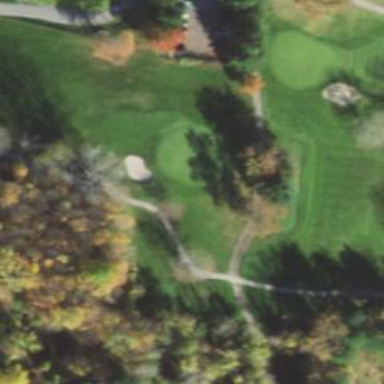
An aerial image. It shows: Golf hole.